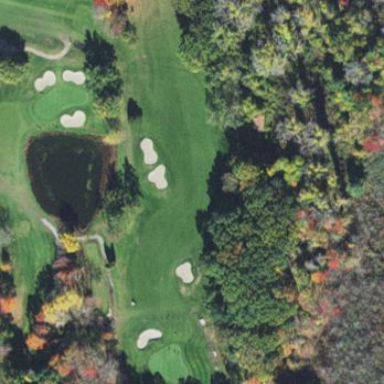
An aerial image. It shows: Well-maintained grassy area designated as golf fairway.